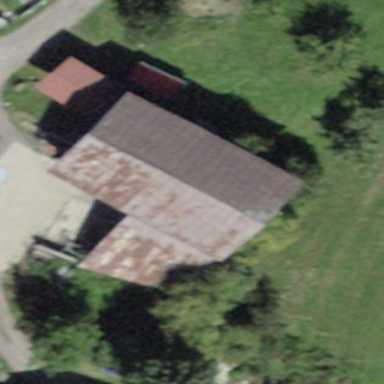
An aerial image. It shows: Farm auxiliary building.